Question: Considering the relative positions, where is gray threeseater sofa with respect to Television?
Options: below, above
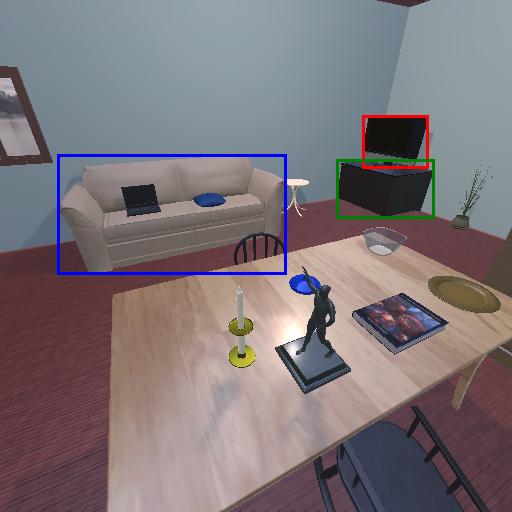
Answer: below